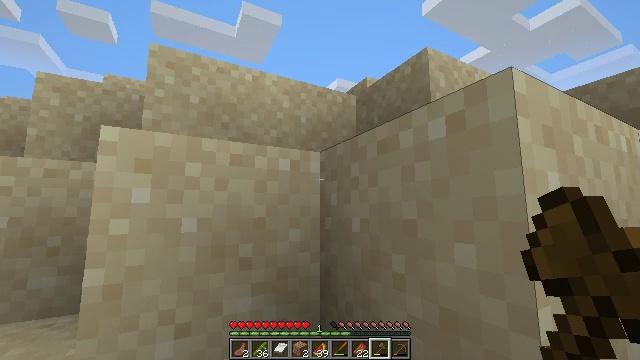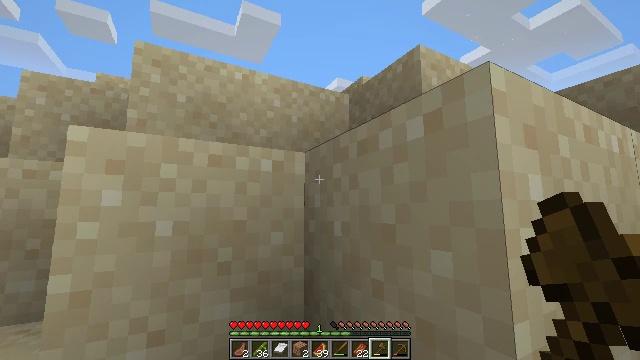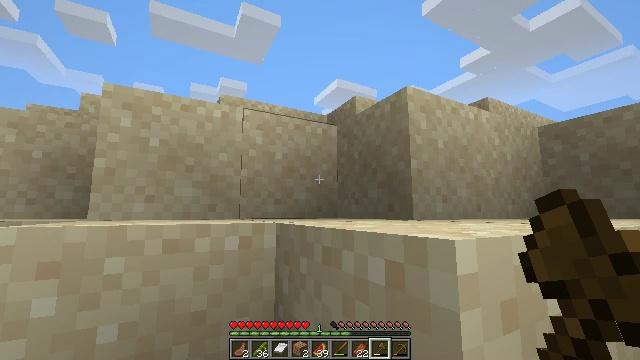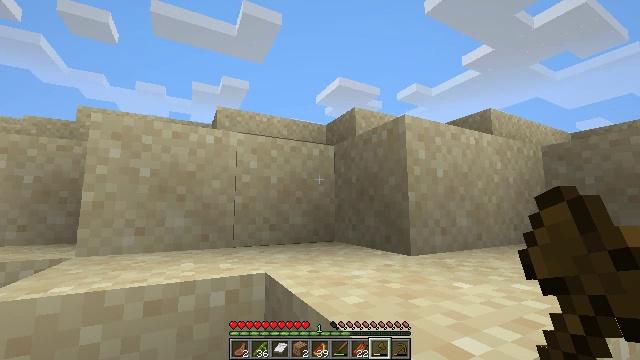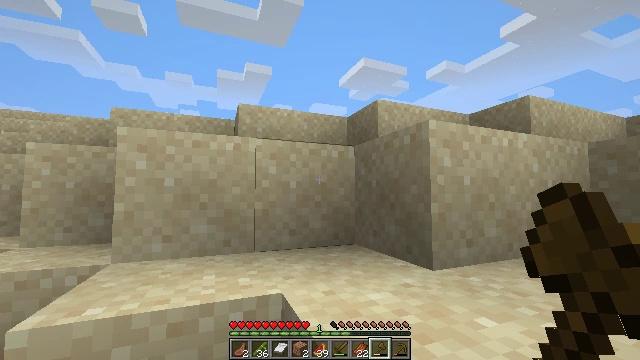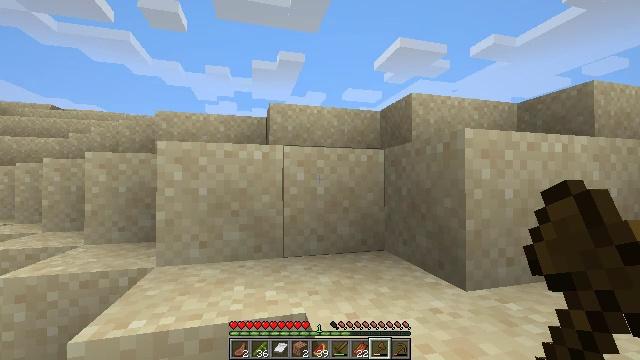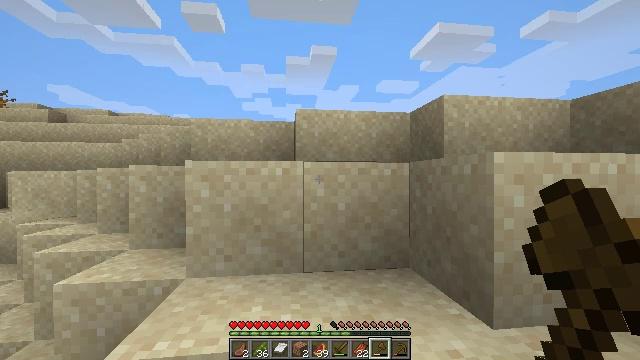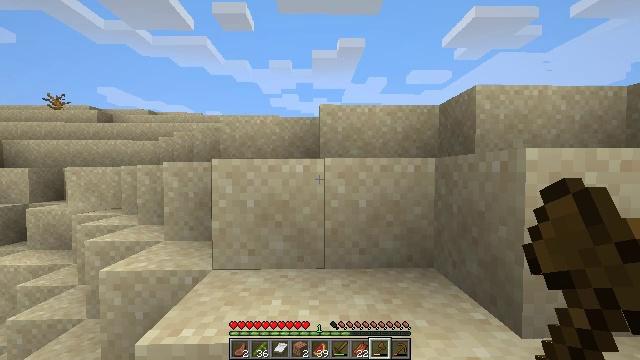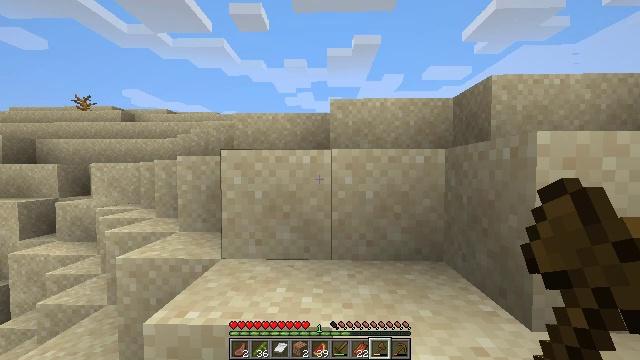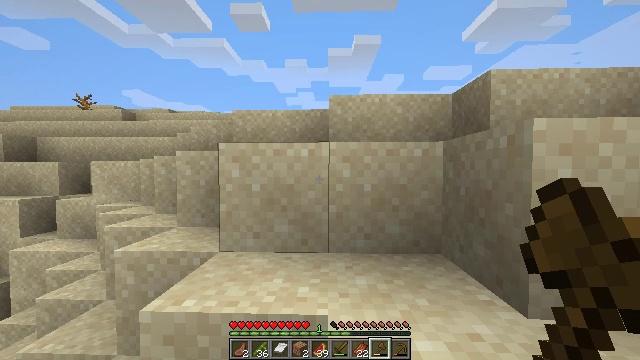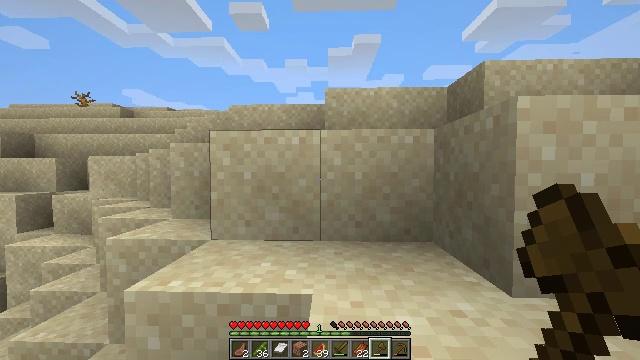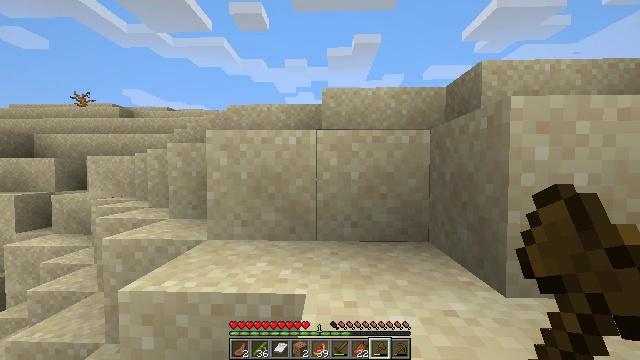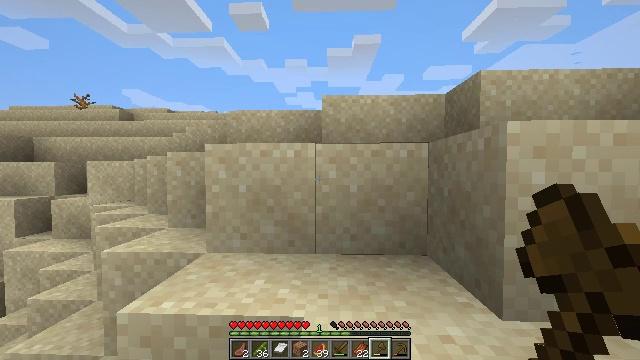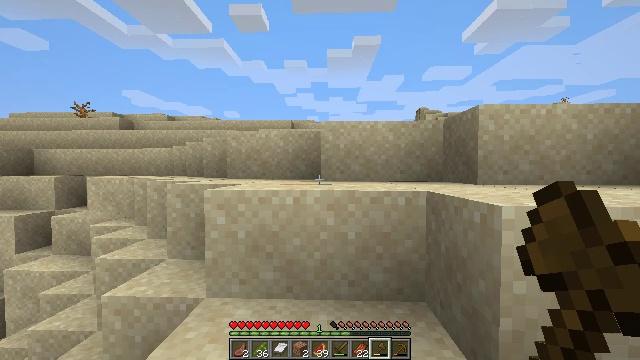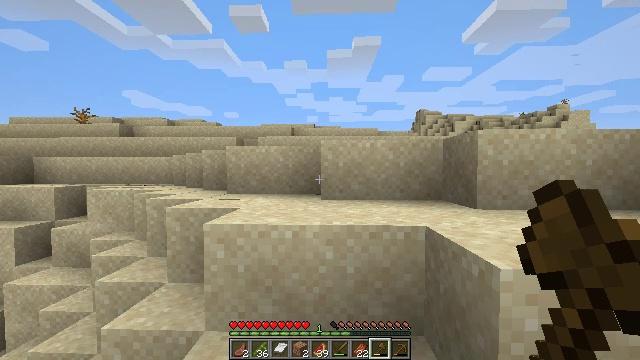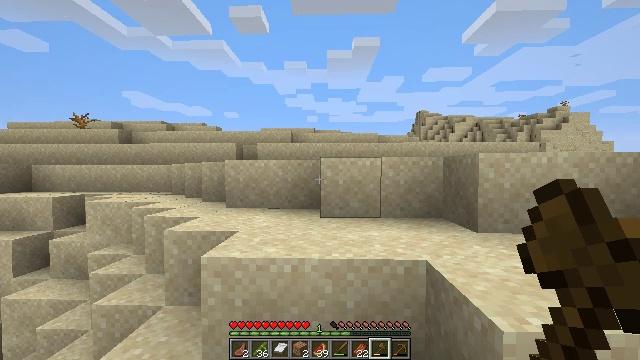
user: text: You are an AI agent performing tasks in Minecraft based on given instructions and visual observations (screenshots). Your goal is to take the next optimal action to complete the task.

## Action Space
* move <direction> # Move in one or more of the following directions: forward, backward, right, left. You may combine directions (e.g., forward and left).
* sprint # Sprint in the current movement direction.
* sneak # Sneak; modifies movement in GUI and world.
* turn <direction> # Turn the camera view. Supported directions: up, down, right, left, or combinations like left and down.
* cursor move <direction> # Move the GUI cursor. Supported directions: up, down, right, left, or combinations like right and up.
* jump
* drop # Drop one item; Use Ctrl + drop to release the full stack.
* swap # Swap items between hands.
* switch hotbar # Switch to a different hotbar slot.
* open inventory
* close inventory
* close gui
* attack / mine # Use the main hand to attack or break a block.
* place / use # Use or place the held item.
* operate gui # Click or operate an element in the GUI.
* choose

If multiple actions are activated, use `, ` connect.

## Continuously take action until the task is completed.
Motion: motion action
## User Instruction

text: Gather cactus by attacking it.
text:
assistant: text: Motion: move forward, jump
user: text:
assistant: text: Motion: move forward, jump
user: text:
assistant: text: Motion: move forward, sprint, jump
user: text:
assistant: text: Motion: move forward, sprint, turn left and down, jump
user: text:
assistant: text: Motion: move forward, sprint, turn left and down, jump
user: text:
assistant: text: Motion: move forward, sprint, turn left and down, jump
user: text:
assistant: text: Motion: move forward, turn left and down, jump
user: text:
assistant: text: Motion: move forward, turn left, jump
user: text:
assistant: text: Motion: move forward, jump
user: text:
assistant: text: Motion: move forward, jump
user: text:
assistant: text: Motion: move forward, sprint, jump
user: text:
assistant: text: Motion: move forward, sprint, jump
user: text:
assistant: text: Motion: move forward, sprint, jump
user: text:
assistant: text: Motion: move forward, sprint, jump
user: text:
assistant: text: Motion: move forward, jump
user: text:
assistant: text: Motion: move forward, turn right, jump
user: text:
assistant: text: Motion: move forward, jump
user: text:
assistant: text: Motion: move forward, jump
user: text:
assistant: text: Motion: move forward, jump
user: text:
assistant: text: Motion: move forward, jump
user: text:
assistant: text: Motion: move forward, turn right, jump
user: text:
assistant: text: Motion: move forward, sprint, turn right, jump
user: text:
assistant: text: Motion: move forward, sprint, jump
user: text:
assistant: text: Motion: move forward, sprint, jump
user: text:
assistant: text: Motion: move forward, sprint, jump
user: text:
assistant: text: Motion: move forward, sprint, jump
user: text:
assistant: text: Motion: move forward, jump
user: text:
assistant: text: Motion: move forward, jump
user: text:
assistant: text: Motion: move forward, jump
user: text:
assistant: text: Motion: move forward, jump